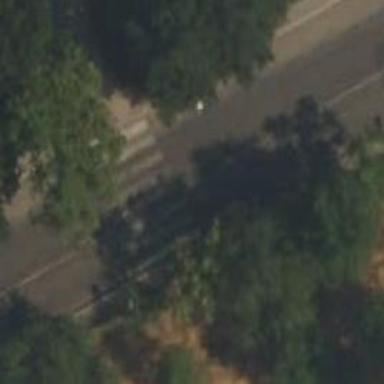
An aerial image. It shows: Uncontrolled zebra crossing on the road.